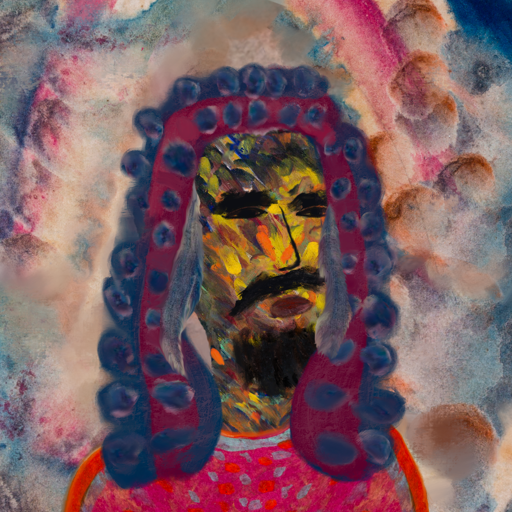
Background: Rupkatha, Head And Neck Side: An_Impression, Face Side: Mosgoul, Bust: Sisters, Hair Side: Hill_Girl, Head Accessory: Blank, Second Necklace: Blank, Necklace: Blank, Baby: Blank